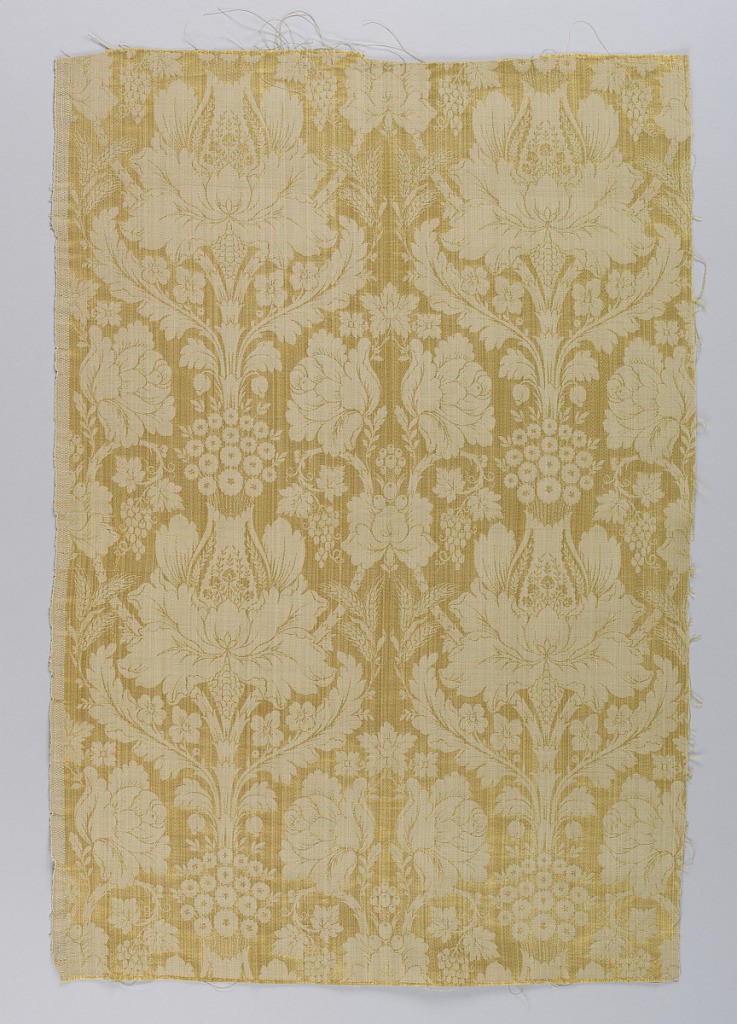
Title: Textile
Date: ca. 1890
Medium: silk, linen Technique: compound satin weave
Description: Upholstery fabric of unbleached linen woven with gold silk in a design of formalized flowers and leaves arranged in vertical stripes.